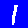
Digit: 1